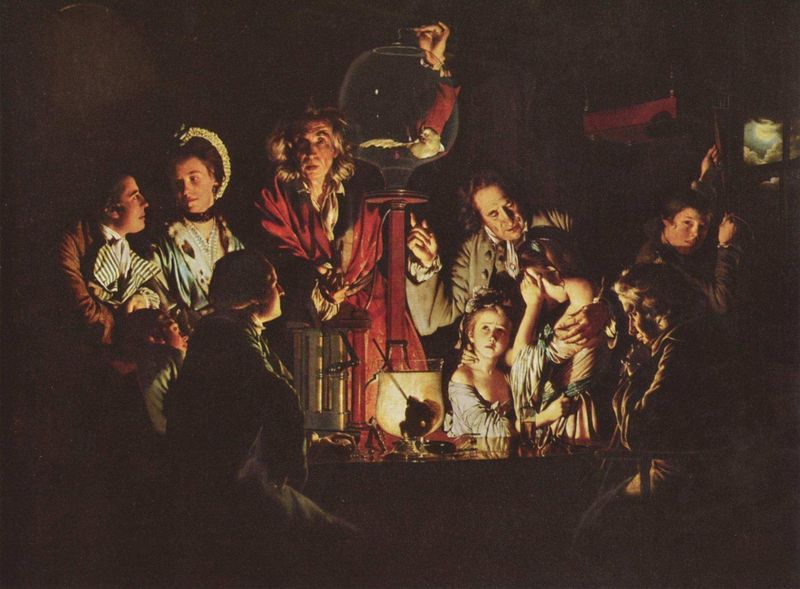
Titel: Das Experiment mit dem Vogel in der Luftpumpe
Künstler: Joseph Wright of Derby
Standort: London
Institution: Tate Gallery
Schlagwörter: dunkel, feuer, gemälde, gruppe, hand, himmel, mann, schatten, umhang, vogel, wasser, weiß, wolken, frauen, gelb, menschen, mädchen, abend, braun, damen, fenster, finger, frau, frisur, glas, haar, hell, hintergrund, holz, hut, kleid, lampe, laterne, licht, männer, nacht, raum, schwarz, stuhl, stühle, tisch, zimmer, ausblick, blick, rot, tier, wolke, fest, gesellschaft, haube, malerei, versammlung, zylinder, feiern, gesichter, gläser, jacke, augen, falten, gesicht, kragen, mensch, trauer, ärmel, gesten, hände, instrument, öl, spiegelung, dunkelheit, haare, interieur, mantel, realismus, kind, mutter, paar, tochter, leuchte, dekolletee, locken, kinder, umarmung, wohnzimmer, halsband, stab, zuschauer, ziehen, beleuchtung, vorführung, angst, luft, gestreift, kerze, streifen, bett, kerzen, menzel, stube, junge, zeigen, knöpfe, geheimnisvoll, reflexion, abwenden, posen, umarmen, maschine, mond, gefäß, flamme, münchen, seil, weinen, loch, gefangen, kugel, staunen, kerzenlicht, kerzenschein, beleuchtet, glocke, durchsichtig, rouge, kolben, lichtquelle, ständer, chiaroscuro, aufklärung, femme, neugier, forschung, globus, bowle, mystik, peinture, behälter, nuit, vollmond, erklärung, sorge, historisch, geister, wissenschaft, trösten, magie, kunststück, enfant, zange, magier, zauberei, zauberer, lüften, gas, glass, labor, professor, versuch, spannung, experiment, wunder, glasglocke, zauber, glaskugel, rakete, wright of derby, groupe, hommes, streichholz, abendstunde, physik, verschwörung, aberglaube, lanterne, famille, repas, spotlight, eingesperrt, intimität, zaubern, hogarth, versuchsanordnung, alchemie, alchemisten, glaskolben, abned, bunsenbrenner, glasbehälter, glaszylinder, kknabe, lecon, luftpumpe, science, whister, zaubertrick, schlechte nachricht